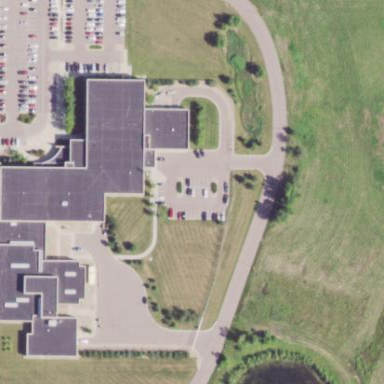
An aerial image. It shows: Public building.